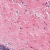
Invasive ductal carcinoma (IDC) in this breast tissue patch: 0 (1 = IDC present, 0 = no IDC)